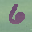
Label: 6